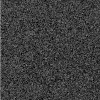
Atmospheric dust classification: dusty